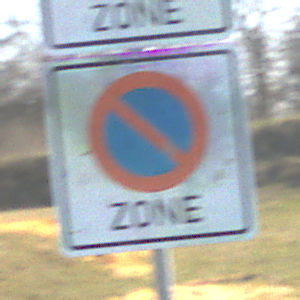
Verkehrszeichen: BeginnEingeschraenktesHalteverbotZone
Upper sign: BeginnZone30
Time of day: MorningAfternoon
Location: Outdoor (Nature)
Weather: PartlyCloudy
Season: NotSpecified
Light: Natural